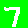
Digit: 7